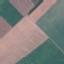
Land use / land cover: AnnualCrop